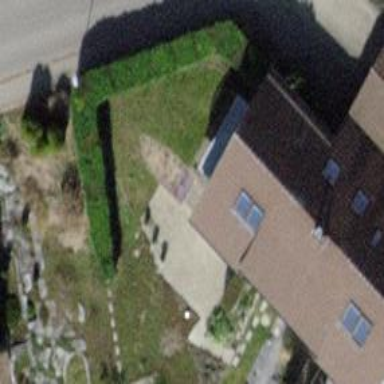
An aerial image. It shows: Semidetached house with gabled roof.